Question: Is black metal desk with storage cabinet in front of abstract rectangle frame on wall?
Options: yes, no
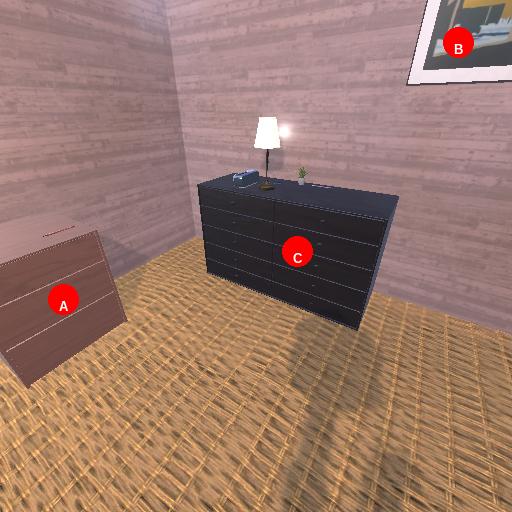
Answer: yes